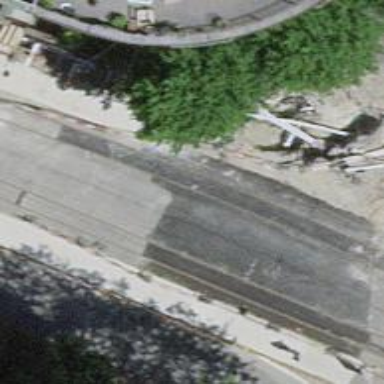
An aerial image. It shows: Tram crossing on the railway.